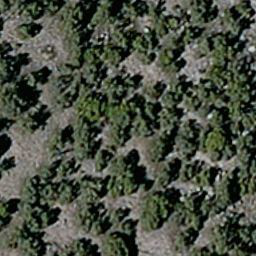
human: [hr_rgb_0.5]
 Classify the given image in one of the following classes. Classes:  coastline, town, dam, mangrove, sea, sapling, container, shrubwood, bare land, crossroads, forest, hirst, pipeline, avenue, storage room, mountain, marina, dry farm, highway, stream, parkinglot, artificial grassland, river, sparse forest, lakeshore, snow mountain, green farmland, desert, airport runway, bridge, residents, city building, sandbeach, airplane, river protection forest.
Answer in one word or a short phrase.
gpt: sparse forest